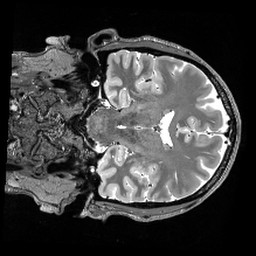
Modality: T2w
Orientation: coronal
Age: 46
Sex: male
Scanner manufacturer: siemens
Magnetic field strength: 3 T
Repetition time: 3.2 s
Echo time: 0.56 s